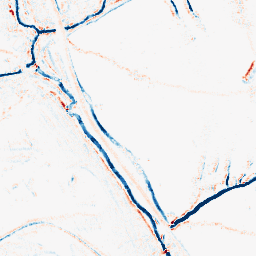
Category: morphological
Decomposition family: morphological_ellipse
Decomposition parameters: operation: average
width: 5
height: 5
Upsampling method: sinc_hamming
Upsampling parameters: scale: 8
kernel_size: 16
Upsampling scale: 8